Field crop: maize
Growth stage: 2
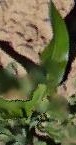
Species: maize